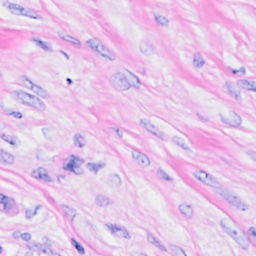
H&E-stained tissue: Breast